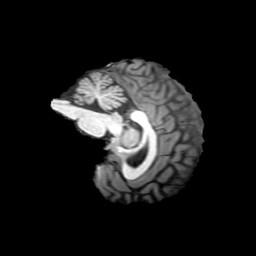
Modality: T1w
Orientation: sagittal
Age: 28
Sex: male
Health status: ill